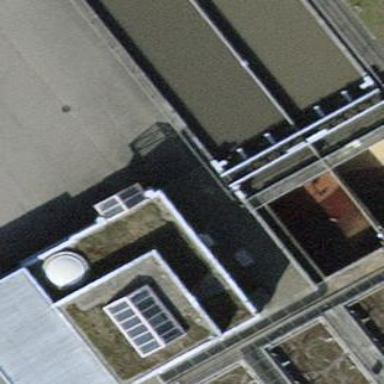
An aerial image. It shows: Building.